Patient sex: M
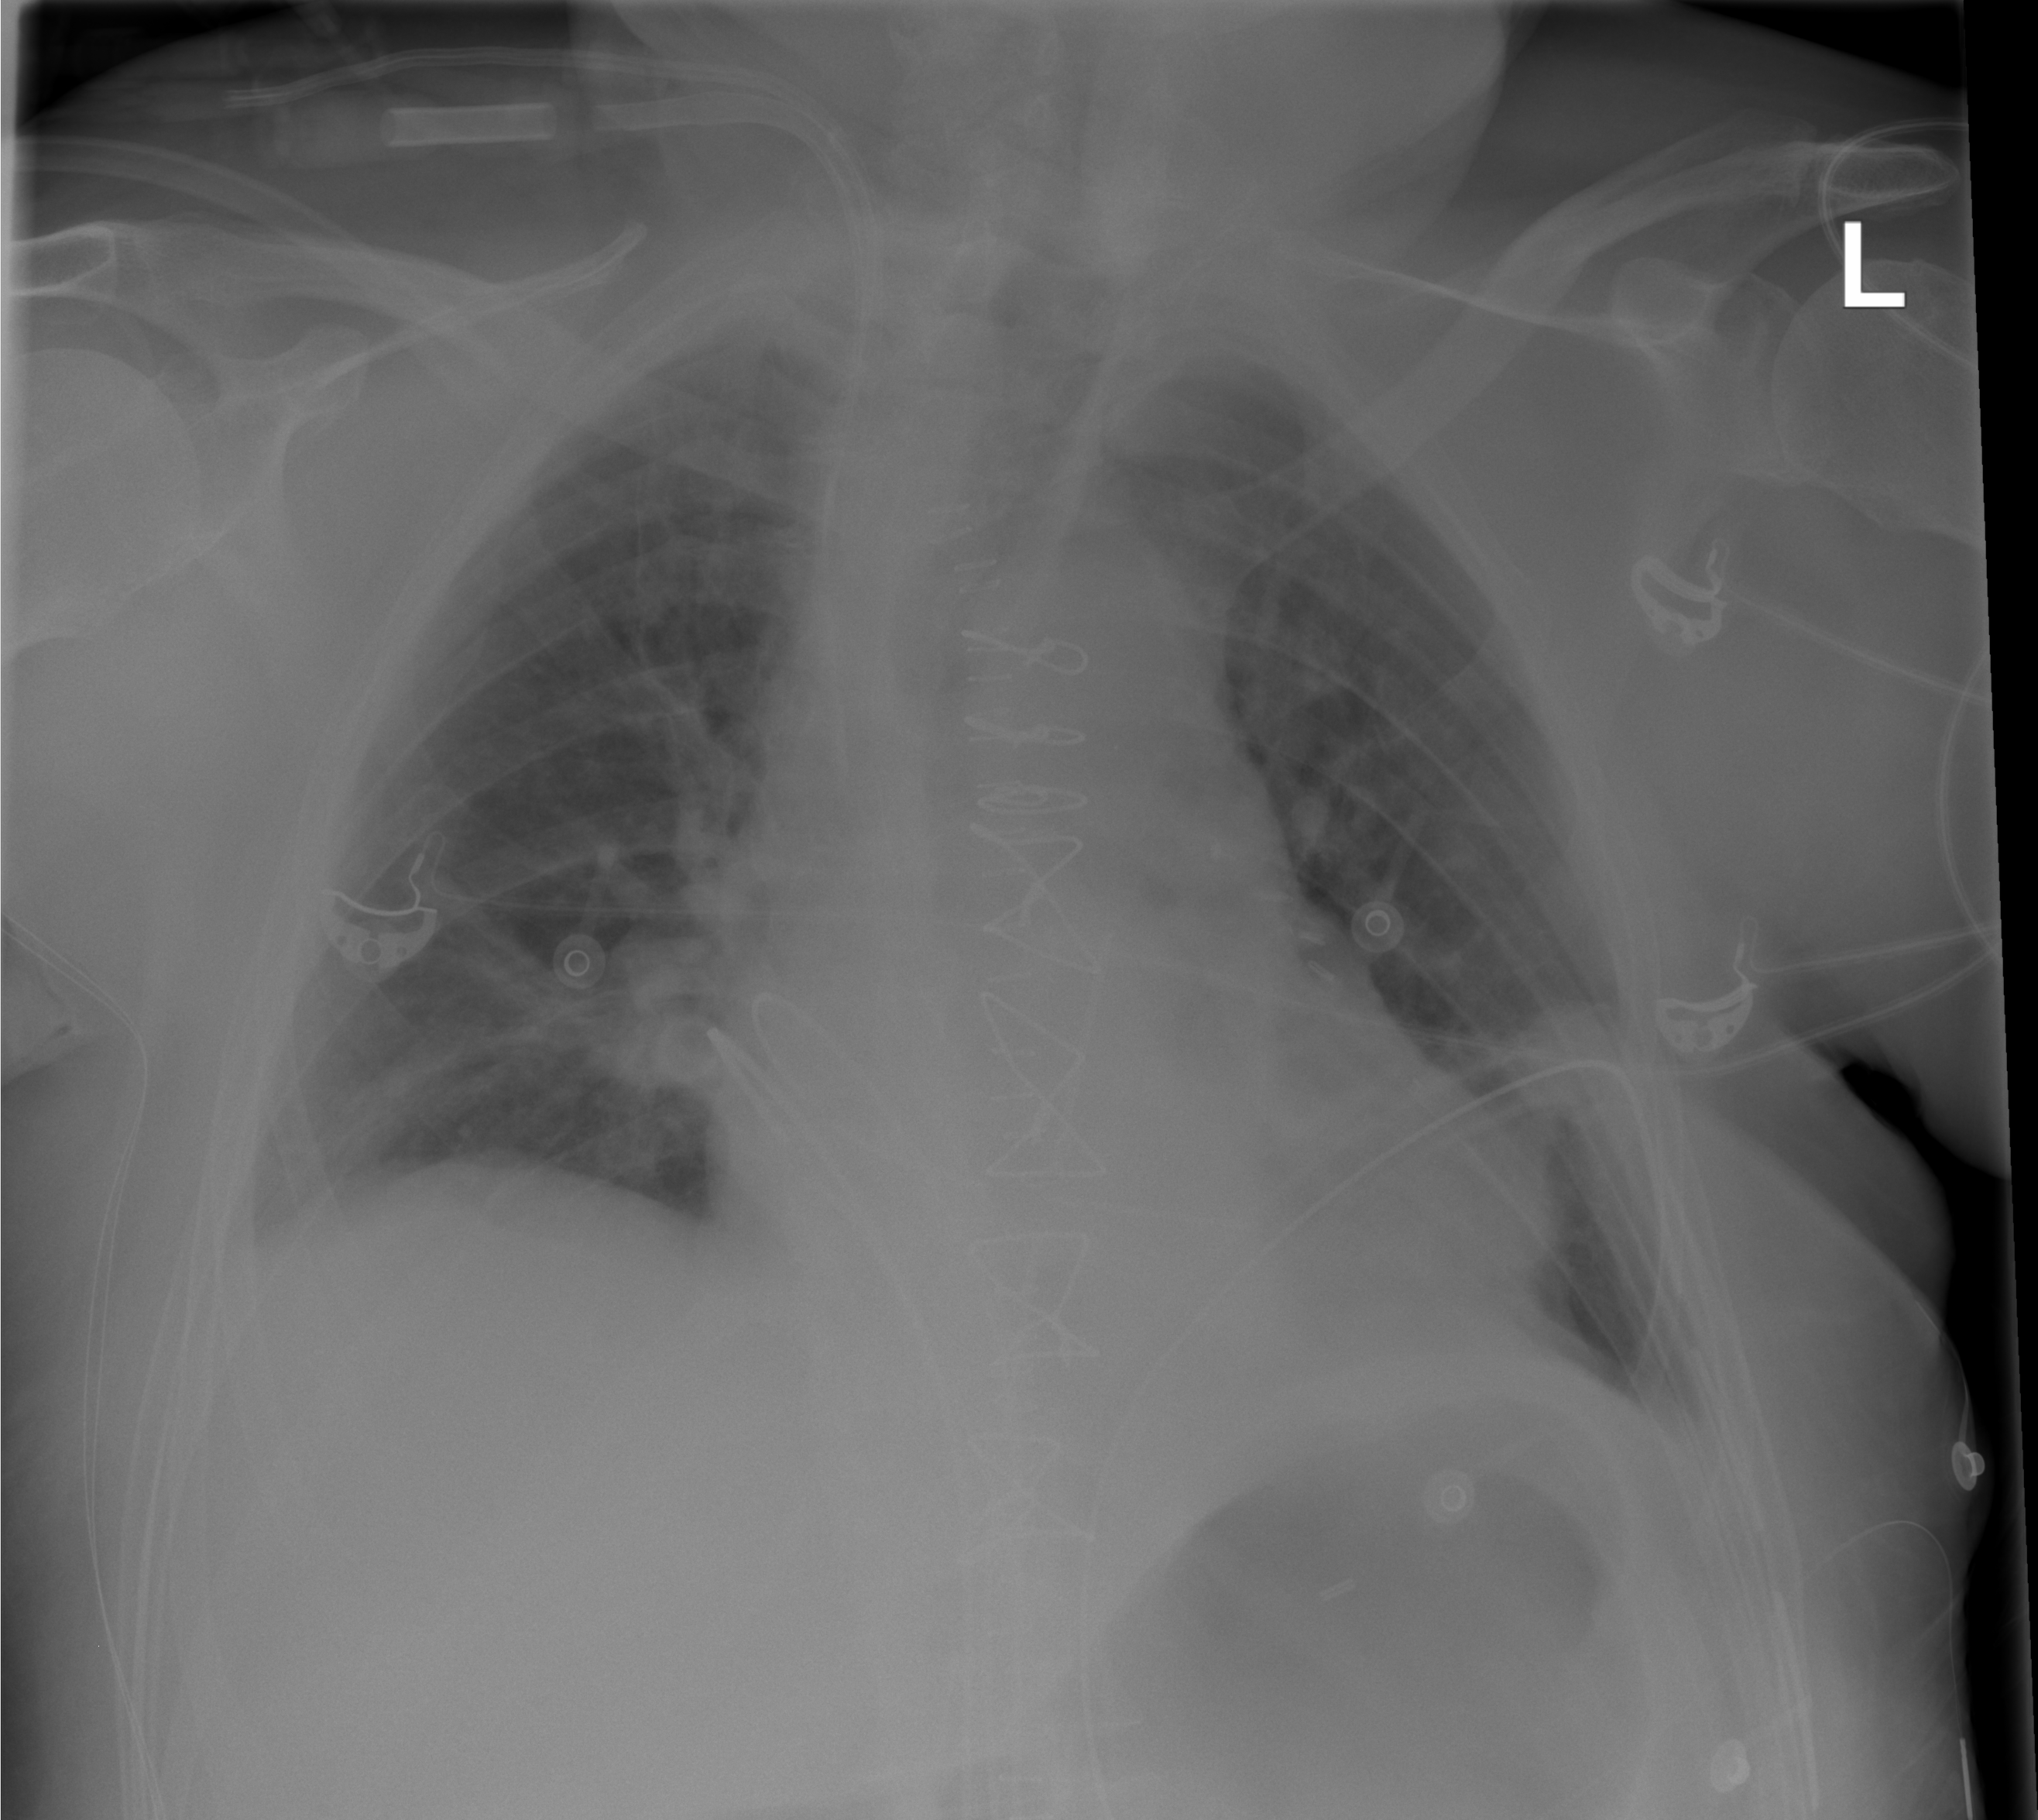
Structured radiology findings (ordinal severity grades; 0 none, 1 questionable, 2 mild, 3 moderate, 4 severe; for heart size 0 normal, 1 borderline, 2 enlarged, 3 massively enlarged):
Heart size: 1
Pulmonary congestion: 1
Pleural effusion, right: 0
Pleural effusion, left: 0
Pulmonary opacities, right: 0
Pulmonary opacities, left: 0
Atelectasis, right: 2
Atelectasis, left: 2